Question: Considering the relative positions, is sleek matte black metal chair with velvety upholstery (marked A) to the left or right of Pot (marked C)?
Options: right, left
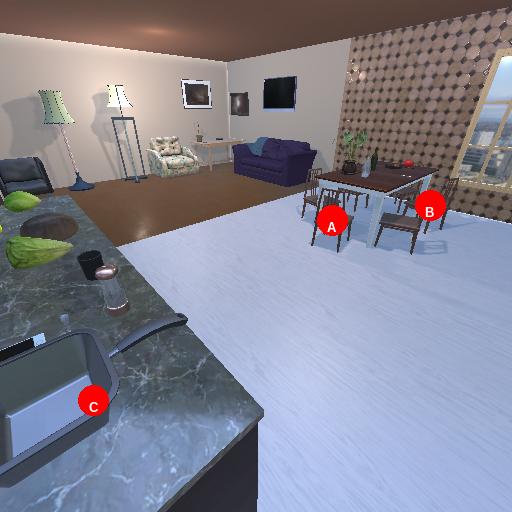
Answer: right